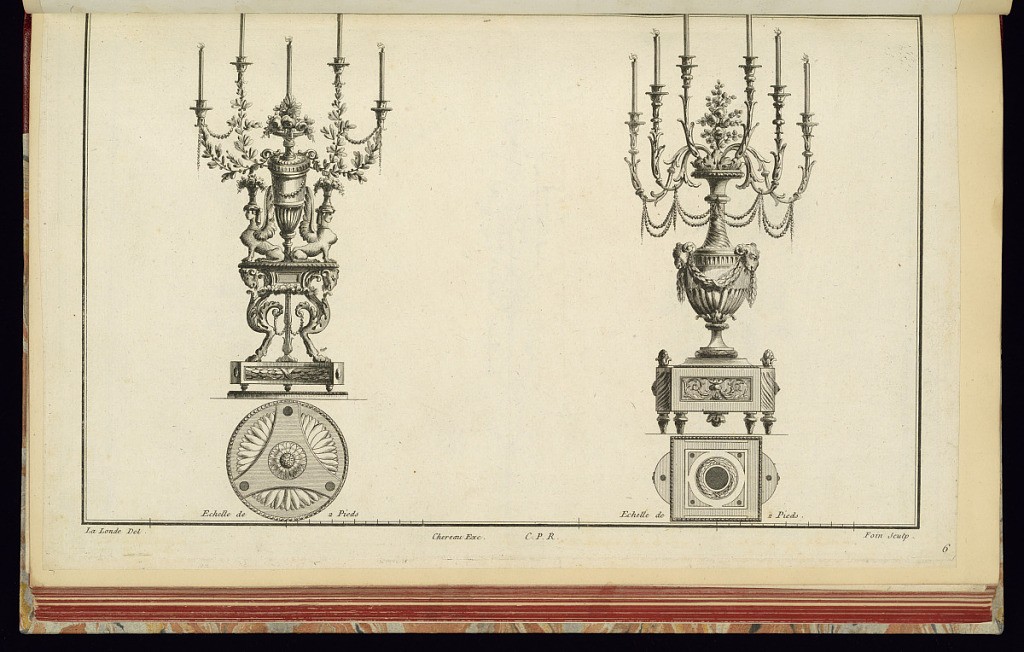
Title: Two Candelabra Designs
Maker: Richard de Lalonde, French, active 1780–96
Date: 1775-1788
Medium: Etching on off-white laid paper
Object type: Print
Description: Two candelabra designs with cross sections of their bases and scale bars of two French feet ("2 Pieds"). The five-arm candelabrum on the left has arms that emerge from an oval vase and the heads of two sphinxes, sitting atop a base with rams' heads, and goat legs. The six-arm candelabrum at right has for its base a long-necked vase with ram's heads, atop a four-footed base with acanthus scroll friezes. The plate is signed and numbered.